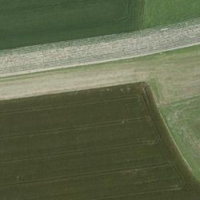
EUNIS habitat code: 52
Species observed at this site:
Chorthippus biguttulus
Chorthippus albomarginatus